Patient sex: M
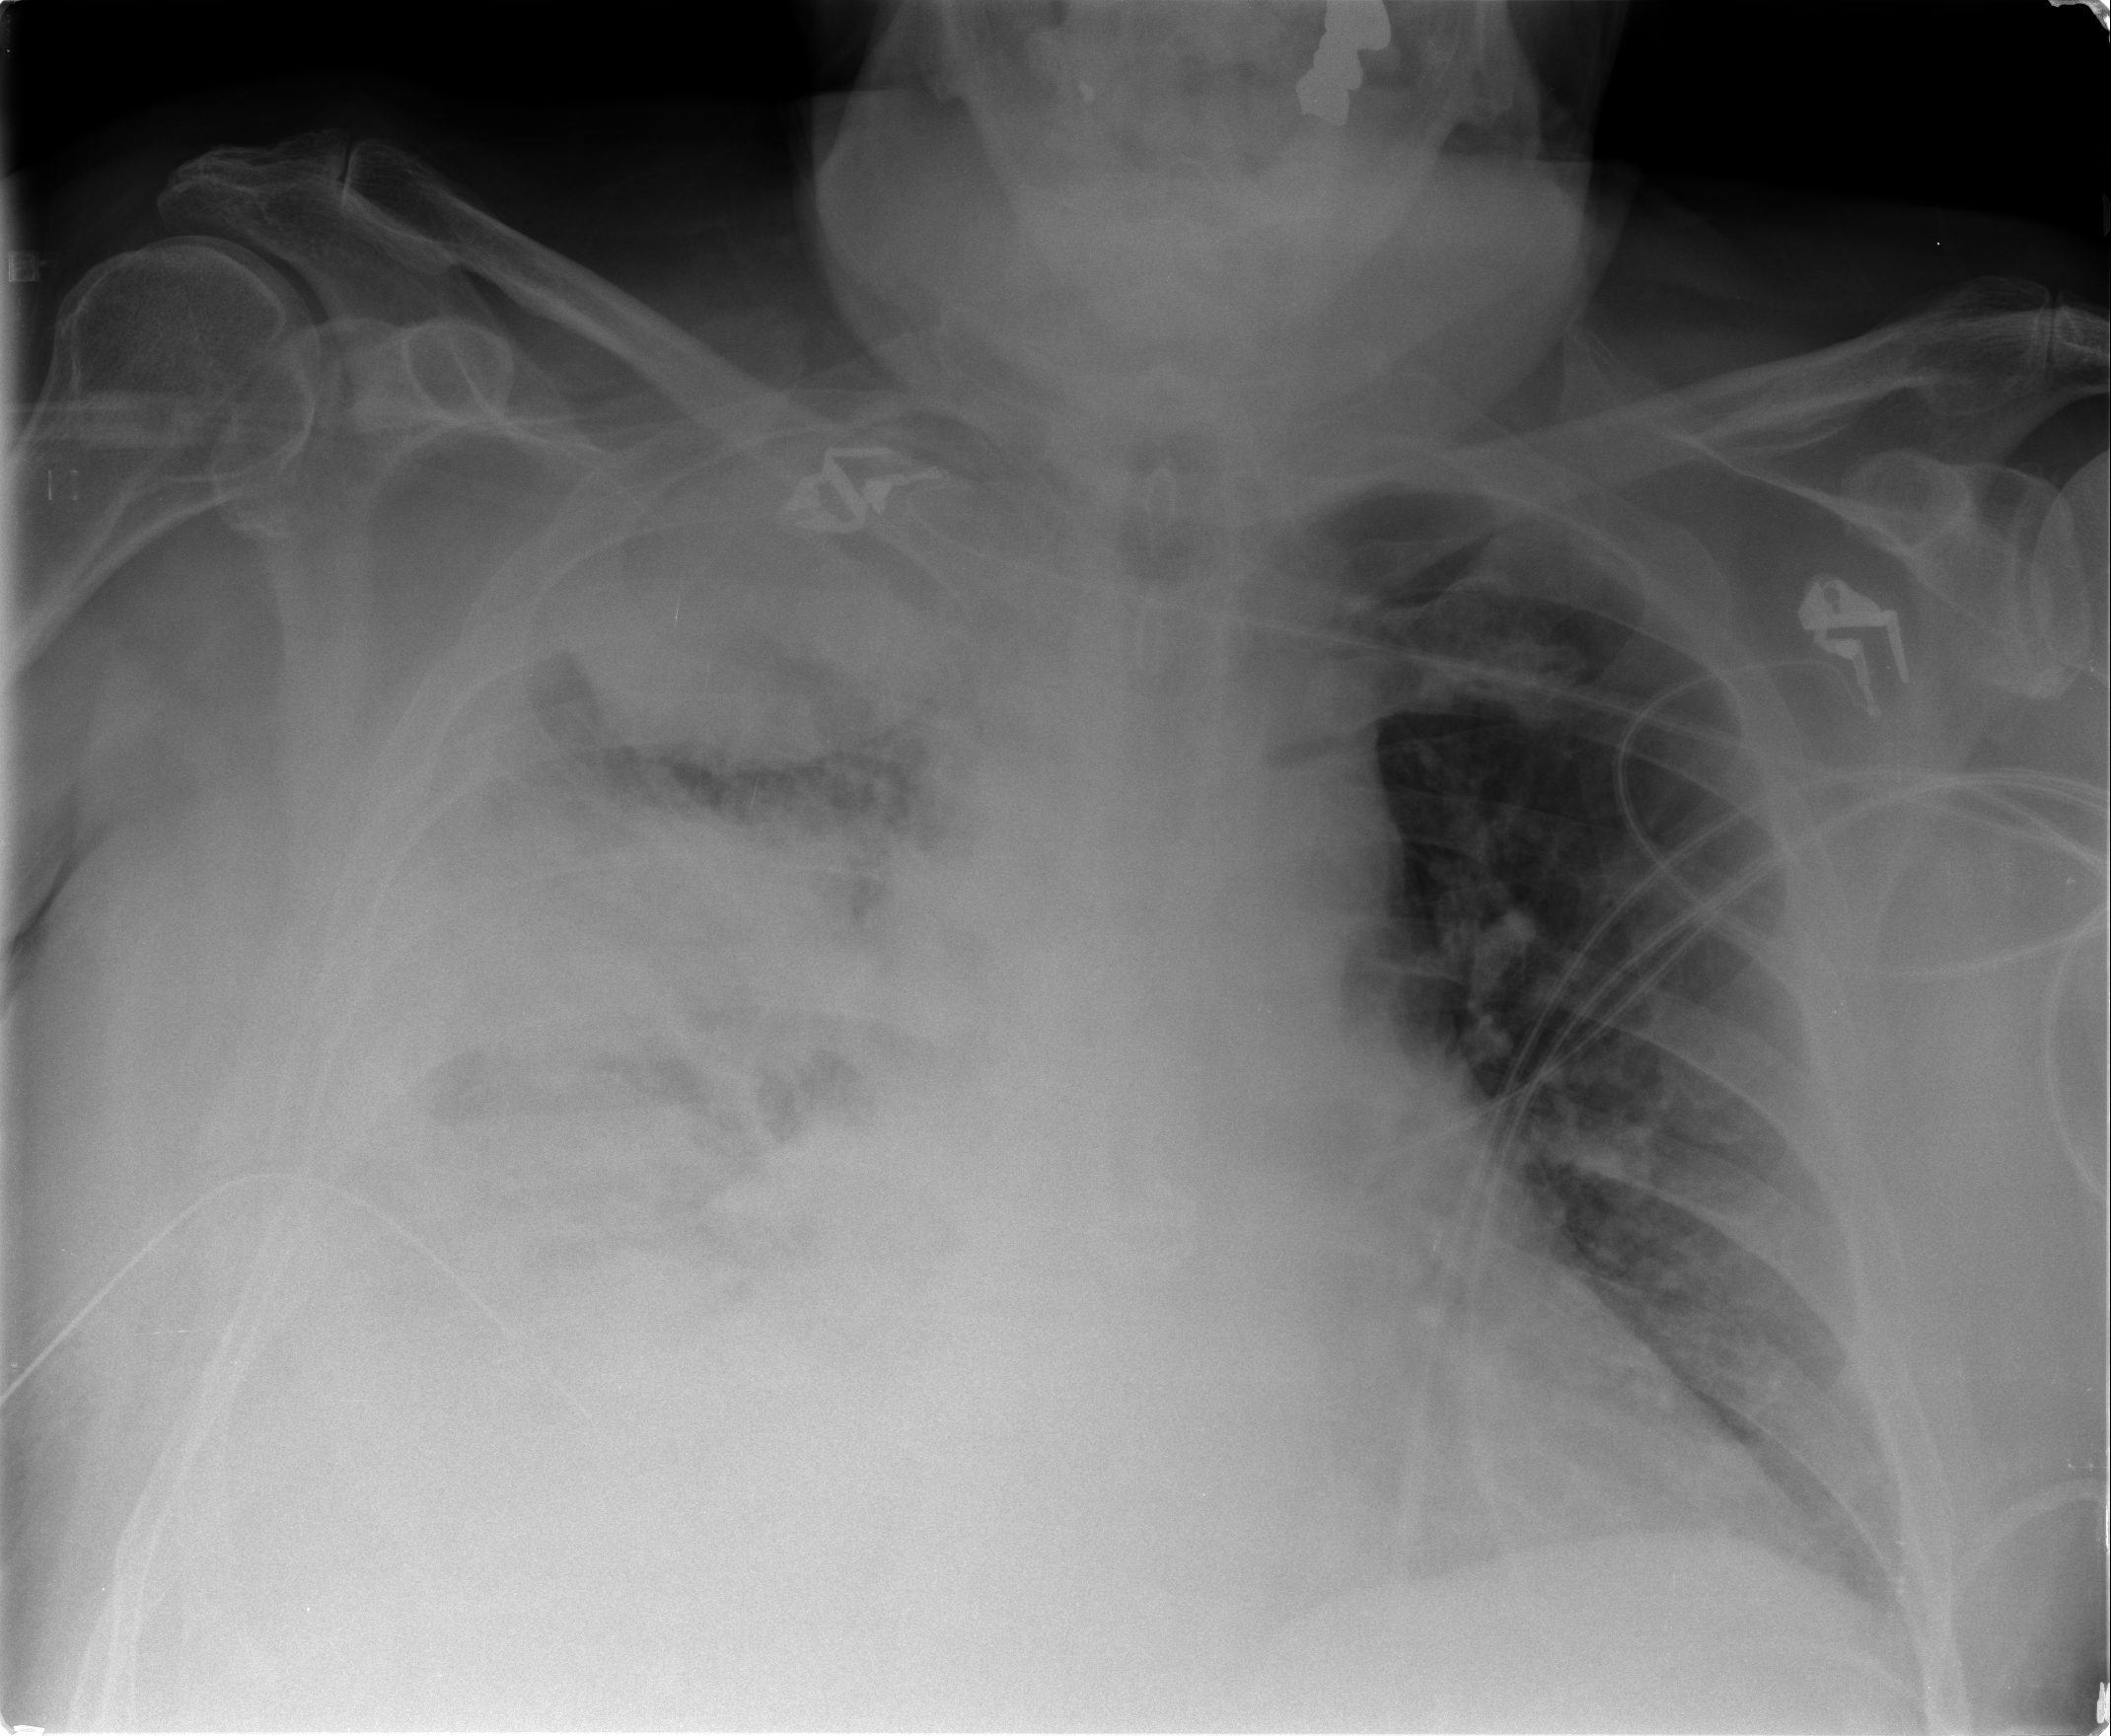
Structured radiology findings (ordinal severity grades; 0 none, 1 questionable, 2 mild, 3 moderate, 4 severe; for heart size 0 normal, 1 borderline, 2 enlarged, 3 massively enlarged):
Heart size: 2
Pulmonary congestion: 2
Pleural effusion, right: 3
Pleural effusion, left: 0
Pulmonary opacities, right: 3
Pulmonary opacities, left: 1
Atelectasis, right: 3
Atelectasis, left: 1